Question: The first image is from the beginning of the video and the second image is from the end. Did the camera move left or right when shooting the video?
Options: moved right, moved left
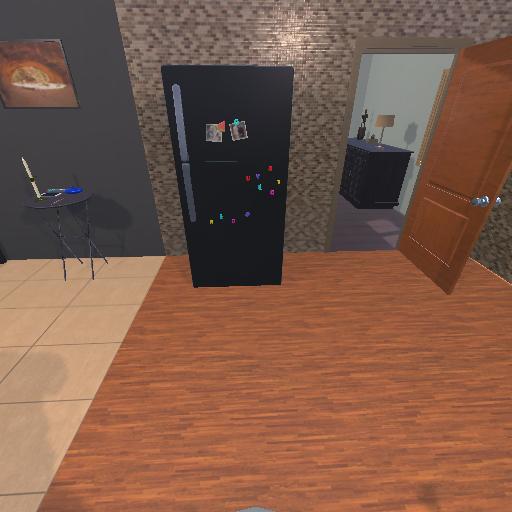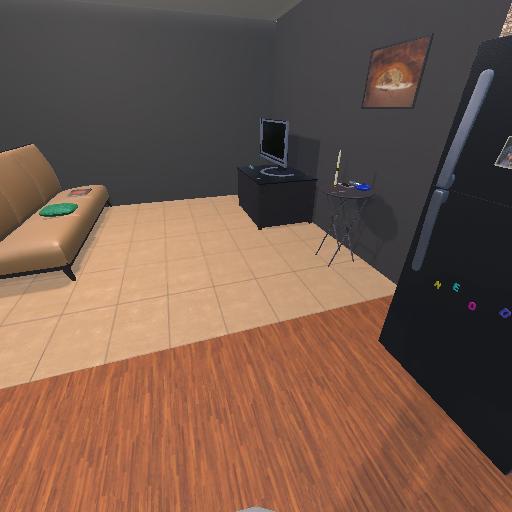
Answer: moved right